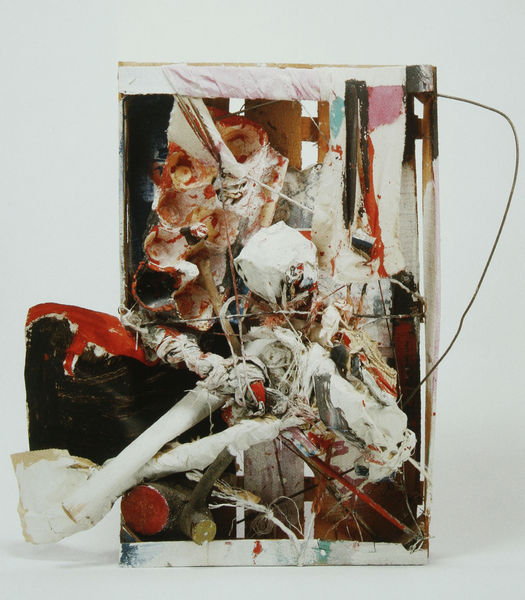
Künstler: Helmut Sturm
Institution: Im Besitz des Künstlers
Schlagwörter: blau, kopf, weiß, ocker, äste, braun, holz, schwarz, rot, tuch, gesicht, stoff, abstrakt, modern, farbe, faden, assemblage, collage, knochen, linie, kollage, objekt, rauschenberg, combine painting, kulminierend, raumsprengend, raumüberlagernd